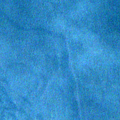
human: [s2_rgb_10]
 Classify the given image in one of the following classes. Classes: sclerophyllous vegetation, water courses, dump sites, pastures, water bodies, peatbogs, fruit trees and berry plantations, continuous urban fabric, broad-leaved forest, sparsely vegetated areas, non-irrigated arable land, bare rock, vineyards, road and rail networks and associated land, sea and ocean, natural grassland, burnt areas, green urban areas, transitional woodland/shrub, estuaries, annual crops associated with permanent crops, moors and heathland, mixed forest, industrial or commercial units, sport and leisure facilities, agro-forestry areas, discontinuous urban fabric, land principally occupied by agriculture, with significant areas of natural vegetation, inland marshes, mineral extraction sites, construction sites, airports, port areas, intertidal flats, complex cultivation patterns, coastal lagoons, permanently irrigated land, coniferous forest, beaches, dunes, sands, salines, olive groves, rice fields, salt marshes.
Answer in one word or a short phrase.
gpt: sea and ocean